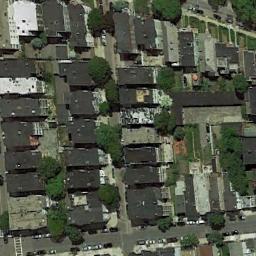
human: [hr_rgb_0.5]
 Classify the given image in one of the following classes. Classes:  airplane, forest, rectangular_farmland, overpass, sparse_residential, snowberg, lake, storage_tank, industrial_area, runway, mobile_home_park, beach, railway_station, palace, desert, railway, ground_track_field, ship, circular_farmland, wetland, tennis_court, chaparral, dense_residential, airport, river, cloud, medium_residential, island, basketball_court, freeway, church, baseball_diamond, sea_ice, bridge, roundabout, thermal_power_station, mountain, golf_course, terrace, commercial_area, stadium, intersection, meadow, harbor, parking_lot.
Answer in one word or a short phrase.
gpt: dense_residential